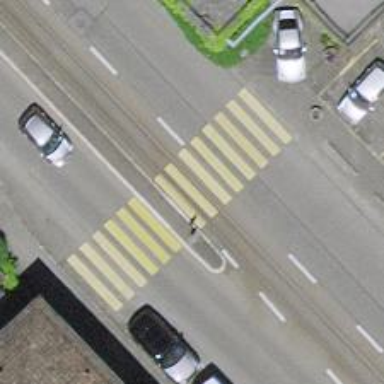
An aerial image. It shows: Tram crossing on the railway.